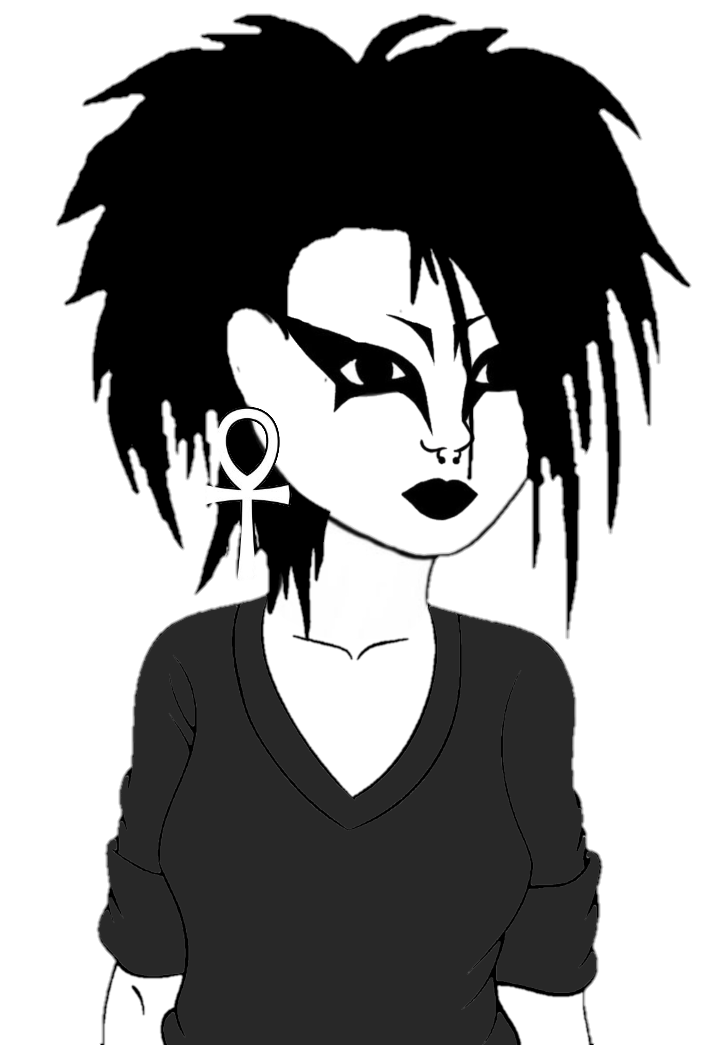
Label: 5_Tomboy